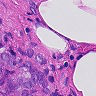
Metastatic tissue present: yes